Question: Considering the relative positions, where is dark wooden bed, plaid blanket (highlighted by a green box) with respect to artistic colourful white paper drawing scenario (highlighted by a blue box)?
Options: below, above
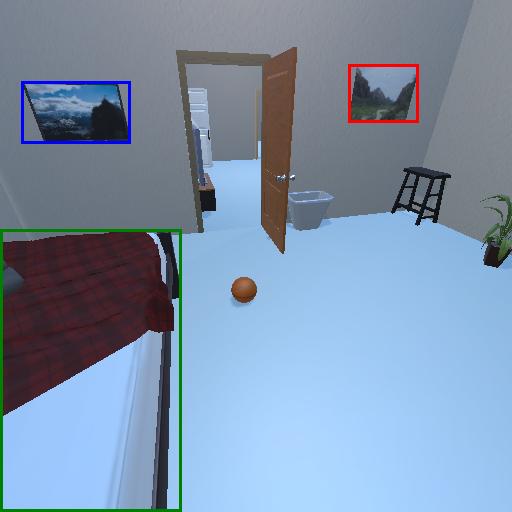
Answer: below